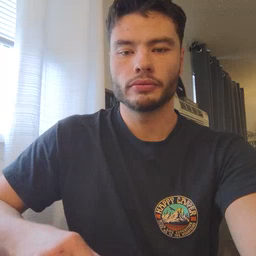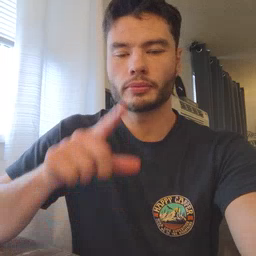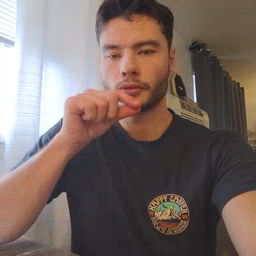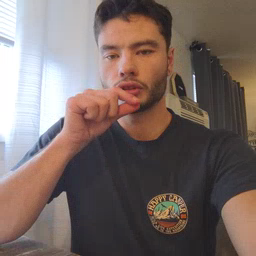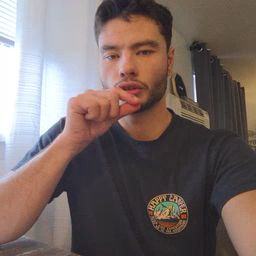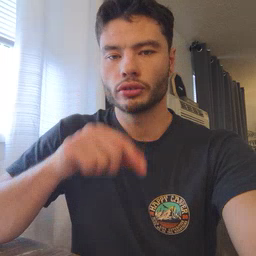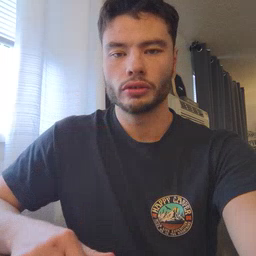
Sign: bird